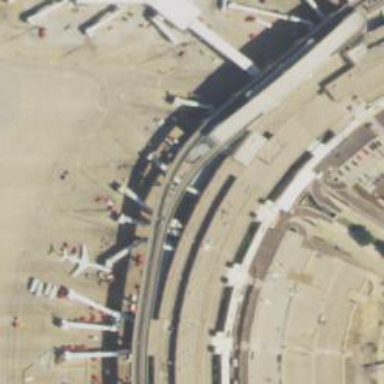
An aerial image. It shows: Airport gate.